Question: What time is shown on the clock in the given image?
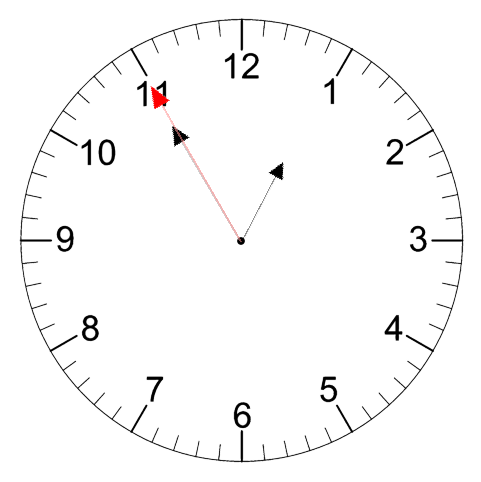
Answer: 12:54:55